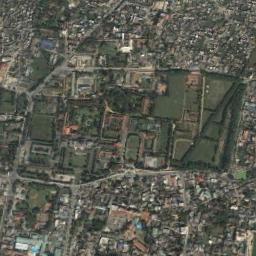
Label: palace